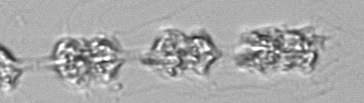
Label: Leptocylindrus_mediterraneus